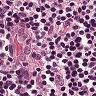
Metastatic tissue present: no